Interaction volume radius: 5 \u00c5
Interaction volume height: 10 \u00c5
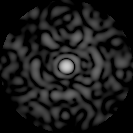
Disorder parameter: 0.8817